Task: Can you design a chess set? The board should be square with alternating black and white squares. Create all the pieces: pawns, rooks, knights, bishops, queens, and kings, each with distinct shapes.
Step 1481:
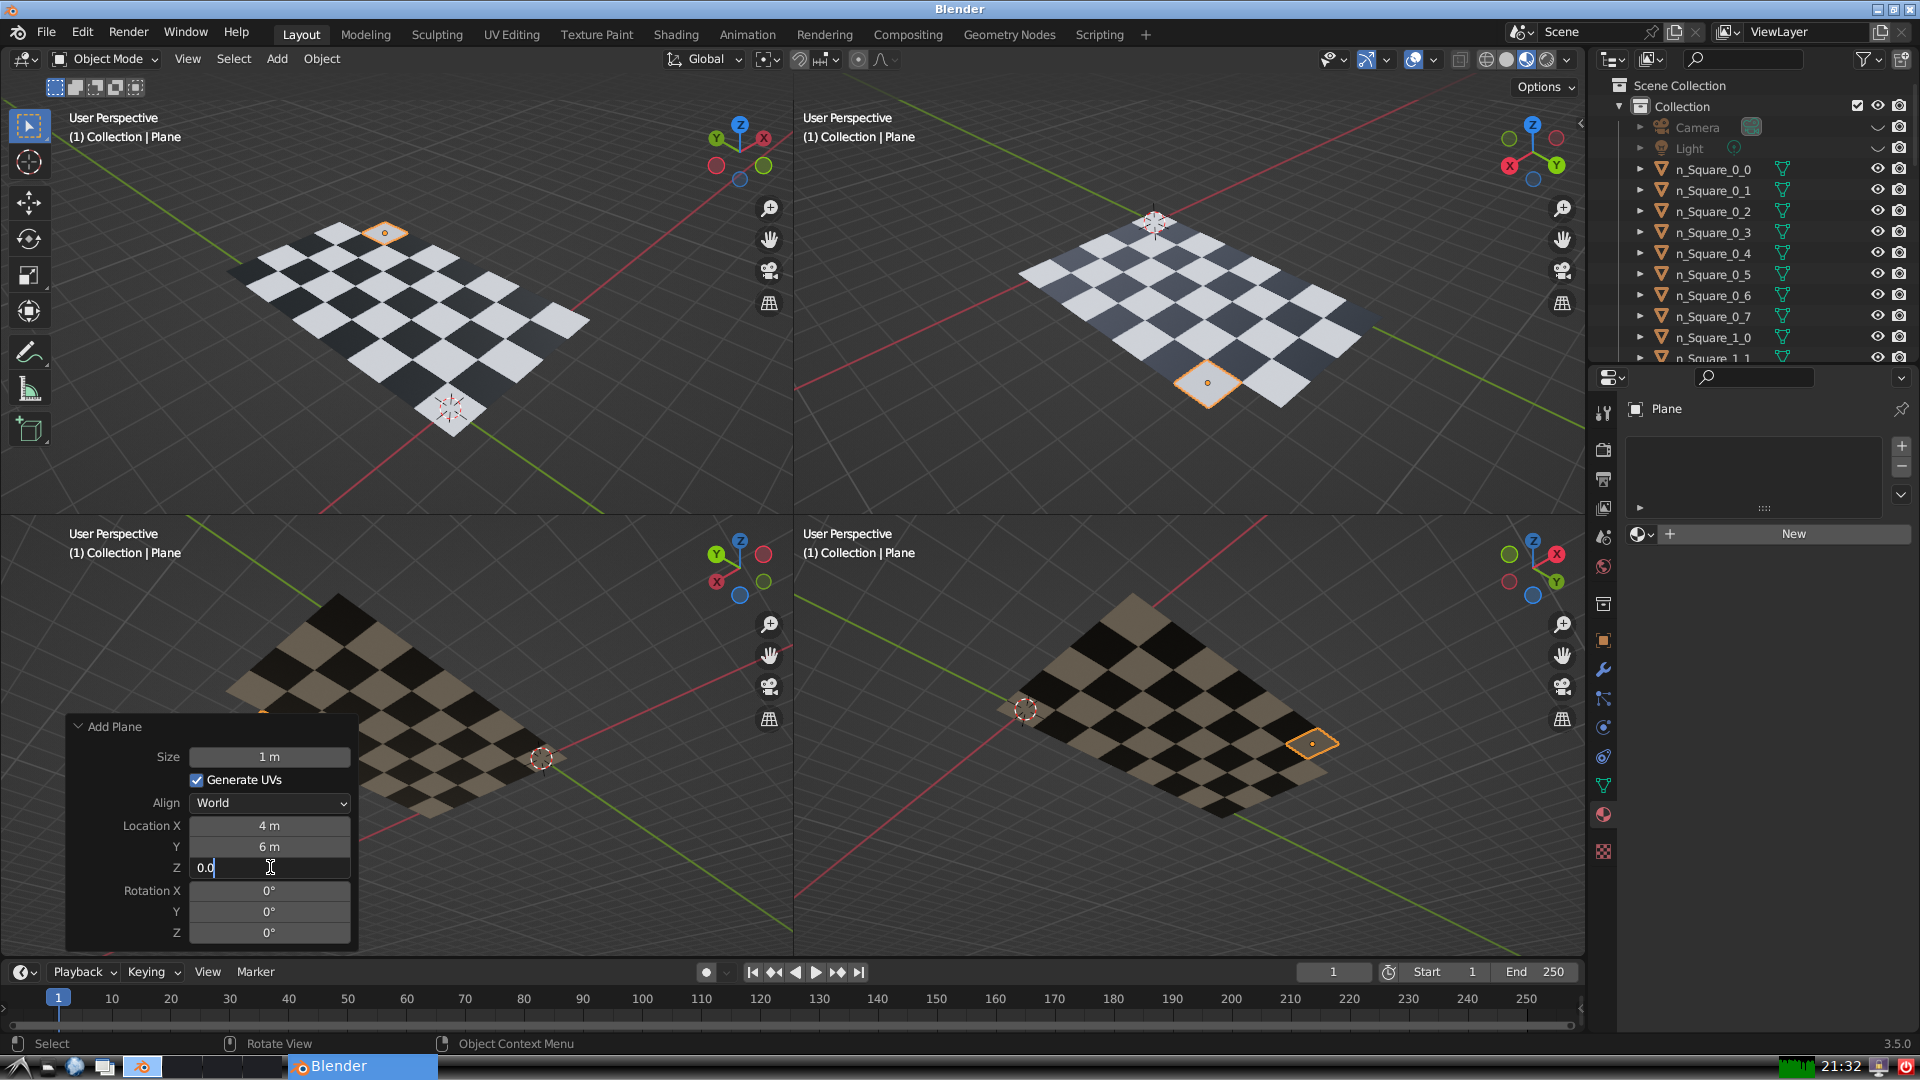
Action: {"key_press": ['Return']}